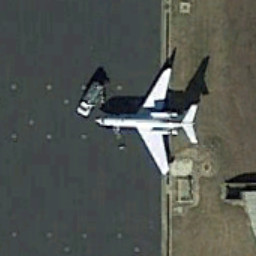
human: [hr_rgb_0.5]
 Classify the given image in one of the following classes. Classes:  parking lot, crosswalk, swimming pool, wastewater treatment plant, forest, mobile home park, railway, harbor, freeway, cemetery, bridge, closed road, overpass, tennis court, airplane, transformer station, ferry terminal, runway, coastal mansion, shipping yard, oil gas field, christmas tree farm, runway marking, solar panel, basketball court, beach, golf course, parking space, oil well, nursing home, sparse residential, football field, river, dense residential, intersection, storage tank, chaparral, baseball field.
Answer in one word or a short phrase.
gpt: airplane